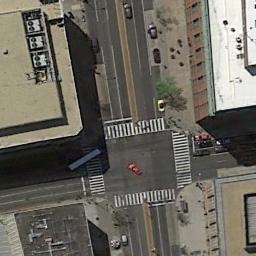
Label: intersection